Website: walmart
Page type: customer-info-address
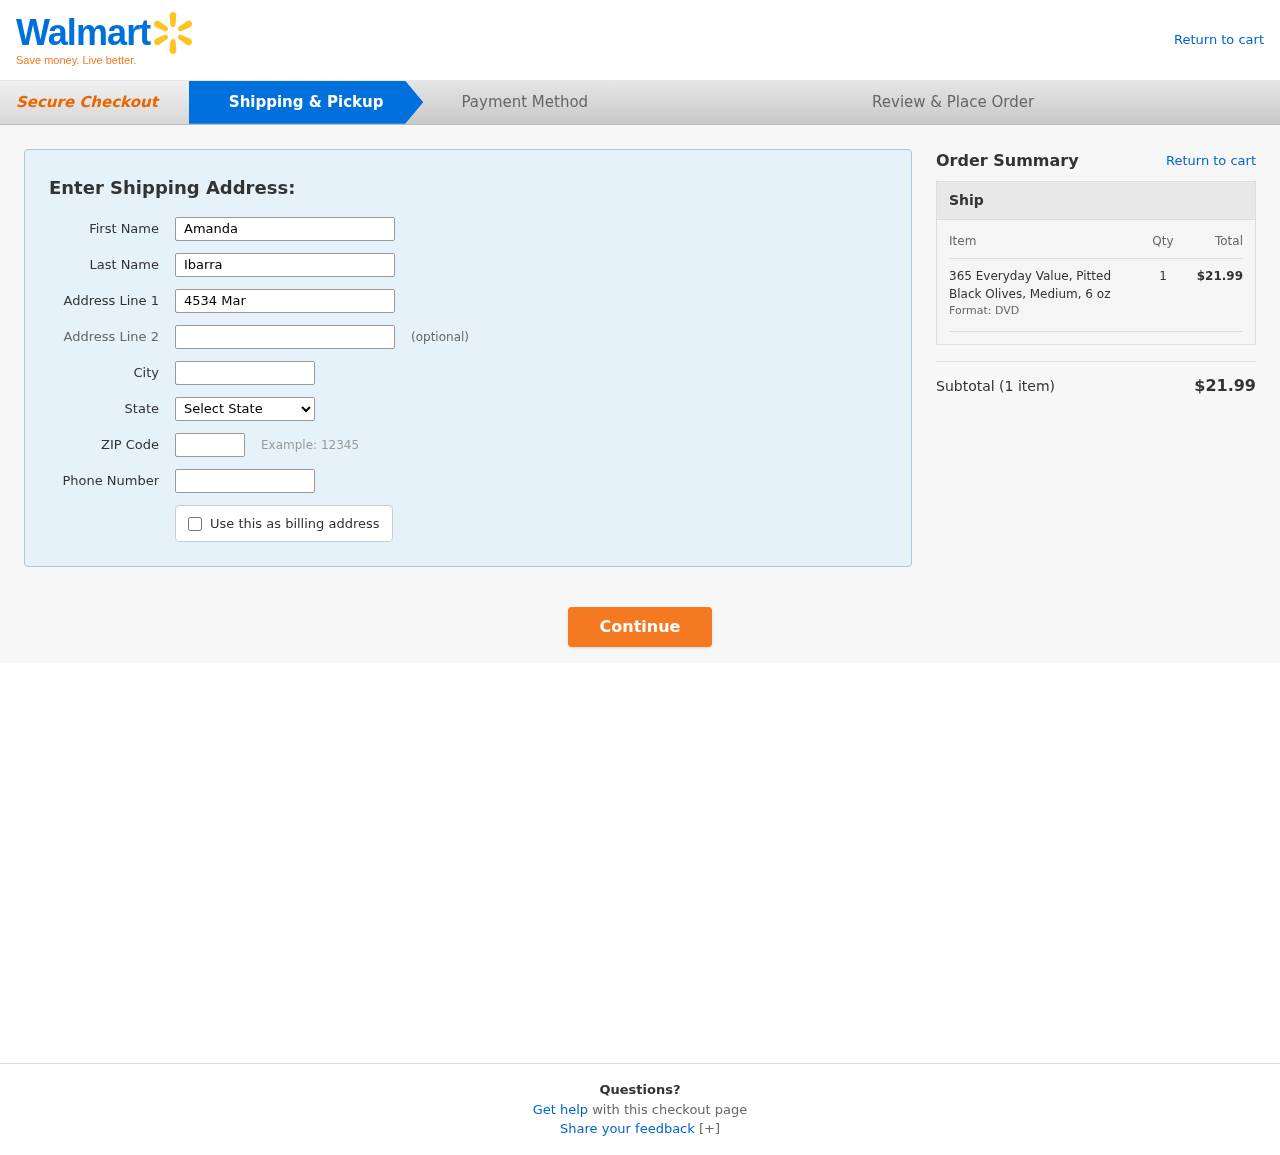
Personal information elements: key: PII_CITY
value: Collinsmouth
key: PII_FIRSTNAME
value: Amanda
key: PII_LASTNAME
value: Ibarra
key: PII_PHONE
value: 3859399762
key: PII_POSTCODE
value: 12580
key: PII_STATE
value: PR
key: PII_STREET
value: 4534 Martinez Lodge
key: PII_STREET2
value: Suite 448
Product elements: key: PRODUCT1_NAME
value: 365 Everyday Value, Pitted Black Olives, Medium, 6 oz
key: PRODUCT1_QUANTITY
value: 1
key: PRODUCT1_LINE_TOTAL
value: $21.99
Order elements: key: ORDER_NUM_ITEMS
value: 1
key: ORDER_SUBTOTAL
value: $21.99